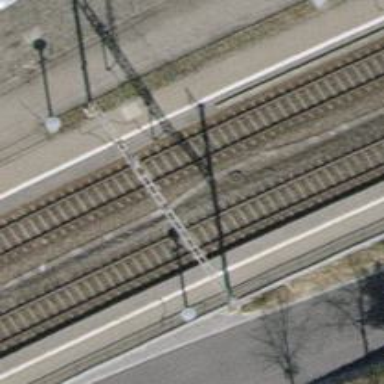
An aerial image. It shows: Single railway track with electrified contact line.